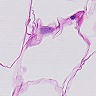
Metastatic tissue present: no